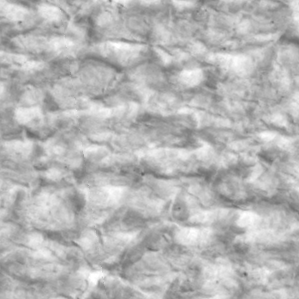
Label: non_frost